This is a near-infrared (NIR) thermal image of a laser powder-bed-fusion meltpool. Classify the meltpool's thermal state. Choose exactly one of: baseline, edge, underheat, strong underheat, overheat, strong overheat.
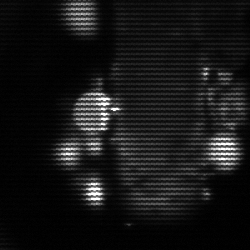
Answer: strong underheat